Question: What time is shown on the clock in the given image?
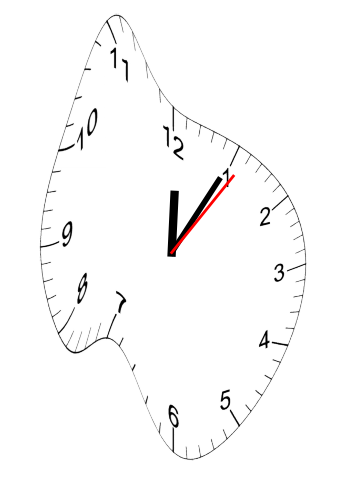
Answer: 12:05:06